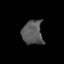
Tissue: prostate
Cell type: Epithelial cells
Senescence score: 0.7654
Nuclear area (px): 489
Mean DAPI intensity: 88.865